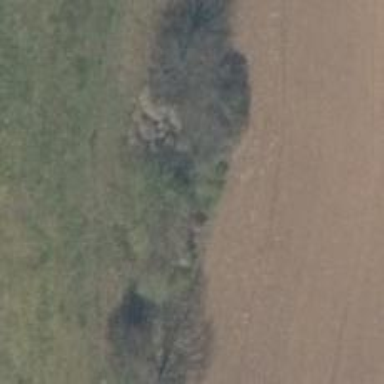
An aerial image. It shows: Row of deciduous trees with needleleaved foliage.